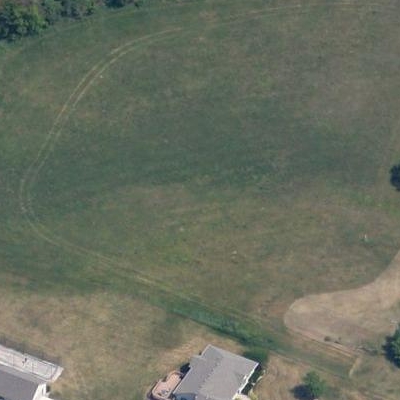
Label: aGrass